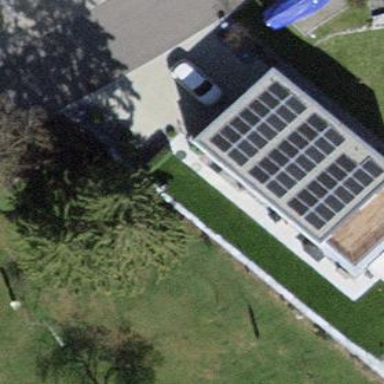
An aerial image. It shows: Residential building with flat roof.